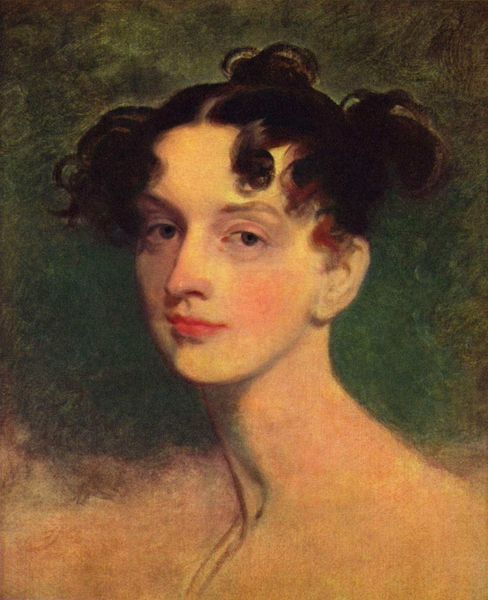
Titel: Porträt der Fürstin Lieven
Künstler: Thomas Lawrence
Standort: London
Institution: Tate Gallery
Schlagwörter: akt, dunkel, gemälde, haut, kopf, nackt, aquarell, grün, mädchen, braun, brust, busen, elegant, frau, frisur, haar, hell, hintergrund, kreide, mund, nase, ohr, schwarz, skizze, stirn, weiss, zeichnung, blick, dame, rot, jung, wand, augen, barock, lang, mensch, bildnis, hals, portrait, porträt, auge, haare, klassizismus, person, bruststück, brünett, kinn, lippe, lippen, locke, locken, mittelscheitel, ohren, scheitel, schulter, schultern, schön, wangen, modell, studie, wasserfarbe, brauen, büste, teint, augenbraue, lippenstift, wimpern, schulterfrei, gemalt, nakt, koloriert, rosig, diffus, halbprofil, iris, sehnsucht, dunkle haare, hochfrisur, königin, museum, schnecken, weich, geliebte, difus, erwartung, rote lippen, frech, haaren, schwanenhals, herzogin, duchesse, gouach, mätresse, porträtskizze, spitze nase, giraffenhals, inkarm´nat, comtesse, 19. jahrhundert, 18. jahrhundert, schulterhals, damne, schmale nase, grosses ohr